Question: I have created simple navigation drawer but when i came across navigation drawer like in image i am stuck . I have no idea how to achieve this kind of functionality.

Here in this image "City" is item of navigation drawer and when i click on city it opens list just adjacent to it.
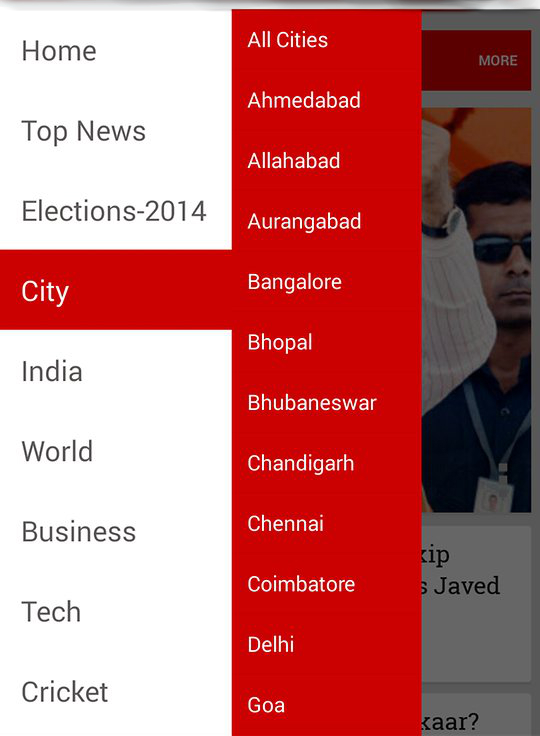
Answer: Here are COMPLETE CODES , because i do not know details it may not really meet your requirements:
first i like to show demo:

string.xml:
'''
<?xml version="1.0" encoding="utf-8"?>
<resources>
<string name="app_name">NavigationDrawer</string>
<string name="hello_world">Hello world!</string>
<string name="action_settings">Settings</string>
<string-array name="left">
<item name="1">1</item>
<item name="2">2</item>
<item name="3">3</item>
</string-array>
<string-array name="right1">
<item name="1*1">1*1</item>
<item name="1*2">1*2</item>
<item name="1*3">1*3</item>
<item name="1*4">1*4</item>
<item name="1*5">1*5</item>
<item name="1*6">1*6</item>
<item name="1*7">1*7</item>
<item name="1*8">1*8</item>
<item name="1*9">1*9</item>
</string-array>
<string-array name="right2">
<item name="2*1">2*1</item>
<item name="2*2">2*2</item>
<item name="2*3">2*3</item>
<item name="2*4">2*4</item>
<item name="2*5">2*5</item>
<item name="2*6">2*6</item>
<item name="2*7">2*7</item>
<item name="2*8">2*8</item>
<item name="2*9">2*9</item>
</string-array>
<string-array name="right3">
<item name="3*1">3*1</item>
<item name="3*2">3*2</item>
<item name="3*3">3*3</item>
<item name="3*4">3*4</item>
<item name="3*5">3*5</item>
<item name="3*6">3*6</item>
<item name="3*7">3*7</item>
<item name="3*8">3*8</item>
<item name="3*9">3*9</item>
</string-array>
</resources>
'''
and MainActivity.java
'''
package com.example.navigationdrawer;
import java.util.Arrays;
import java.util.List;
import android.content.Context;
import android.graphics.Color;
import android.os.Bundle;
import android.support.v4.widget.DrawerLayout;
import android.support.v4.widget.DrawerLayout.DrawerListener;
import android.support.v7.app.ActionBarActivity;
import android.view.Menu;
import android.view.MenuItem;
import android.view.View;
import android.widget.AdapterView;
import android.widget.AdapterView.OnItemClickListener;
import android.widget.ArrayAdapter;
import android.widget.ListView;
public class MainActivity extends ActionBarActivity {
private DrawerLayout drawer;
private ListView leftList;
private ListView rightList;
private String[] leftListStrings;
private String[] rightListStrings;
@Override
protected void onCreate(Bundle savedInstanceState) {
super.onCreate(savedInstanceState);
setContentView(R.layout.activity_main);
drawer = (DrawerLayout) findViewById(R.id.drawer);
leftList = (ListView) findViewById(R.id.left_list);
rightList = (ListView) findViewById(R.id.right_list);
rightList.setVisibility(View.GONE);
leftListStrings = getResources().getStringArray(R.array.left);
leftList.setAdapter(new ArrayAdapter<String>(this,android.R.layout.simple_list_item_1,leftListStrings));
leftList.setOnItemClickListener(new OnItemClickListener() {
@Override
public void onItemClick(AdapterView<?> arg0, View arg1, int arg2,
long arg3) {
arg1.setBackgroundColor(Color.RED);
if(arg2 == 0){
rightListStrings = getResources().getStringArray(R.array.right1);
List<String> stringList = Arrays.asList(rightListStrings);
rightList.setAdapter(new MayAdapter(MainActivity.this, android.R.layout.simple_list_item_1, stringList));
rightList.setVisibility(View.VISIBLE);
}
if(arg2 == 1){
rightListStrings = getResources().getStringArray(R.array.right2);
List<String> stringList = Arrays.asList(rightListStrings);
rightList.setAdapter(new MayAdapter(MainActivity.this, android.R.layout.simple_list_item_1, stringList));
rightList.setVisibility(View.VISIBLE);
}
if(arg2 == 2){
rightListStrings = getResources().getStringArray(R.array.right3);
List<String> stringList = Arrays.asList(rightListStrings);
rightList.setAdapter(new MayAdapter(MainActivity.this, android.R.layout.simple_list_item_1, stringList));
rightList.setVisibility(View.VISIBLE);
}
}
});
drawer.setDrawerListener(new DrawerListener() {
@Override
public void onDrawerStateChanged(int arg0) {
// TODO Auto-generated method stub
}
@Override
public void onDrawerSlide(View arg0, float arg1) {
// TODO Auto-generated method stub
}
@Override
public void onDrawerOpened(View arg0) {
// TODO Auto-generated method stub
}
@Override
public void onDrawerClosed(View arg0) {
// TODO Auto-generated method stub
rightList.setVisibility(View.INVISIBLE);
}
});
}
class MayAdapter extends ArrayAdapter<String>{
List<String> myList = null;
public MayAdapter(Context context, int resource,List<String> objects) {
super(context, resource, objects);
myList = objects;
}
public List<String> getMyList() {
return myList;
}
public void setMyList(List<String> myList) {
this.myList = myList;
}
}
@Override
public boolean onCreateOptionsMenu(Menu menu) {
// Inflate the menu; this adds items to the action bar if it is present.
getMenuInflater().inflate(R.menu.main, menu);
return true;
}
@Override
public boolean onOptionsItemSelected(MenuItem item) {
// Handle action bar item clicks here. The action bar will
// automatically handle clicks on the Home/Up button, so long
// as you specify a parent activity in AndroidManifest.xml.
int id = item.getItemId();
if (id == R.id.action_settings) {
return true;
}
return super.onOptionsItemSelected(item);
}
}
'''
and layout:
'''
<android.support.v4.widget.DrawerLayout xmlns:android="http://schemas.android.com/apk/res/android"
xmlns:tools="http://schemas.android.com/tools"
android:id="@+id/drawer"
android:layout_width="match_parent"
android:layout_height="match_parent"
tools:context="com.example.navigationdrawer.MainActivity"
tools:ignore="MergeRootFrame" >
<FrameLayout
android:layout_width="match_parent"
android:layout_height="match_parent" >
<TextView
android:layout_width="240dip"
android:layout_height="match_parent"
android:text="Hello" />
</FrameLayout>
<LinearLayout
android:layout_width="wrap_content"
android:layout_height="match_parent"
android:layout_gravity="left"
android:orientation="horizontal" >
<ListView
android:id="@+id/left_list"
android:layout_width="120dip"
android:layout_height="match_parent"
android:background="#00FF00"
android:divider="#FFFFFF"
android:dividerHeight="2dp" >
</ListView>
<ListView
android:id="@+id/right_list"
android:layout_width="120dip"
android:layout_height="match_parent"
android:background="#FF0000"
android:divider="#FFFFFF"
android:dividerHeight="2dp" >
</ListView>
</LinearLayout>
</android.support.v4.widget.DrawerLayout>
'''